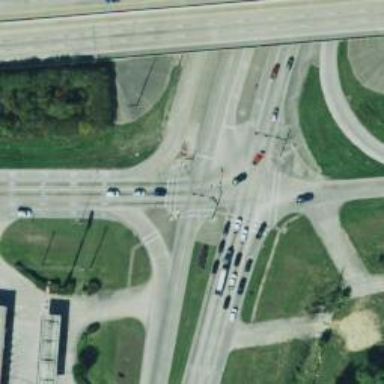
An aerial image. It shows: Secondary link road.